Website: crate-barrel
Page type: billing-address
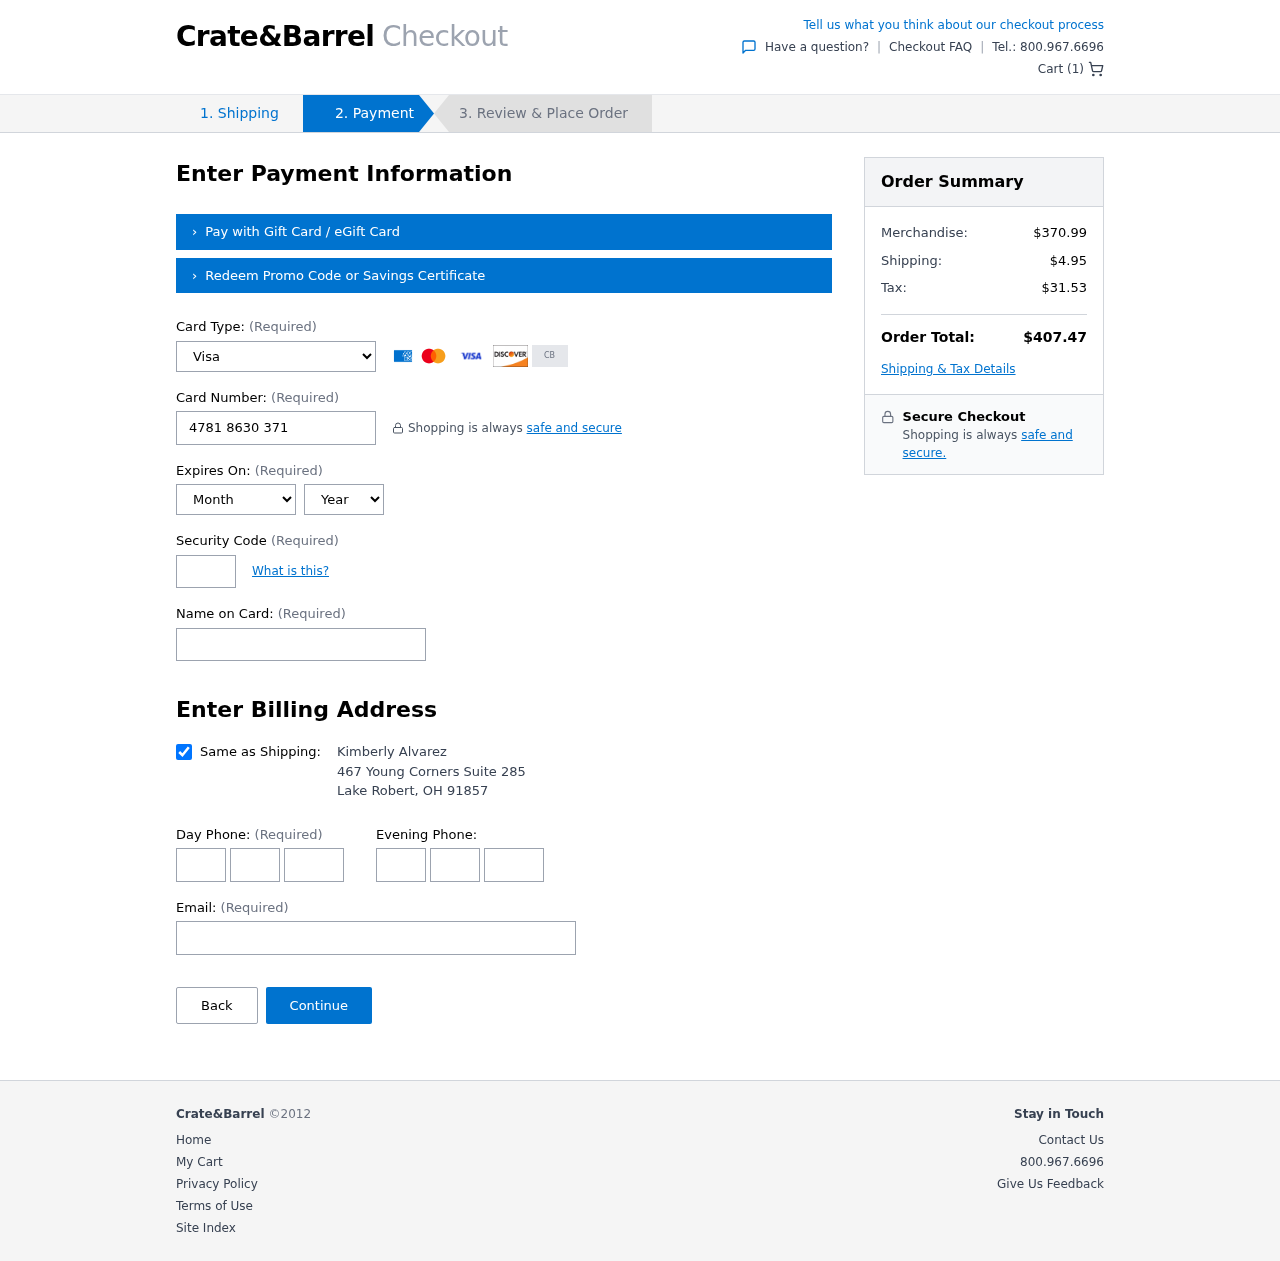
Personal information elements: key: PII_CARD_CVV
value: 102
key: PII_CARD_EXPIRY_MONTH
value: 02
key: PII_CARD_EXPIRY_YEAR
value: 26
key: PII_CARD_NUMBER
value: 4781 8630 3710 8709
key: PII_CARD_TYPE
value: Visa
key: PII_CITY
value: Lake Robert
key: PII_EMAIL
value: kimberlyalvarez@hotmail.com
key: PII_FULLNAME
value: Kimberly Alvarez
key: PII_PHONE_ALT_AREA
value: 746
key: PII_PHONE_ALT_PREFIX
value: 748
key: PII_PHONE_ALT_SUFFIX
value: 3957
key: PII_PHONE_AREA
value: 369
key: PII_PHONE_PREFIX
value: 945
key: PII_PHONE_SUFFIX
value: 6122
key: PII_POSTCODE
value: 91857
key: PII_STATE_ABBR
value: OH
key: PII_STREET
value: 467 Young Corners Suite 285
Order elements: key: ORDER_NUM_ITEMS
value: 1
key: ORDER_SUBTOTAL
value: $370.99
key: ORDER_SHIPPING_COST
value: $4.95
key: ORDER_TAX
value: $31.53
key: ORDER_TOTAL
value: $407.47